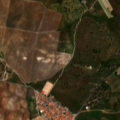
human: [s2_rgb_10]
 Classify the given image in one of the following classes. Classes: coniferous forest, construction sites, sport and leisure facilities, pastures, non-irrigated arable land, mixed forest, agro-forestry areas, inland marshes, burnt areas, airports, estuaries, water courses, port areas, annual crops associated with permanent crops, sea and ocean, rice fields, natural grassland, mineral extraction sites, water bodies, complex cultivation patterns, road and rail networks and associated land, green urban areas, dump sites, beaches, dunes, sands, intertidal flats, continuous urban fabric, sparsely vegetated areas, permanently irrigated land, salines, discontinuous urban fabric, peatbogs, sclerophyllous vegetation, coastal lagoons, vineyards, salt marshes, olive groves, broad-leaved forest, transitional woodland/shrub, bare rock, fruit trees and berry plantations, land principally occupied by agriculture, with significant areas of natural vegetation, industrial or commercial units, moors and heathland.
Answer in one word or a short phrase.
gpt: continuous urban fabric